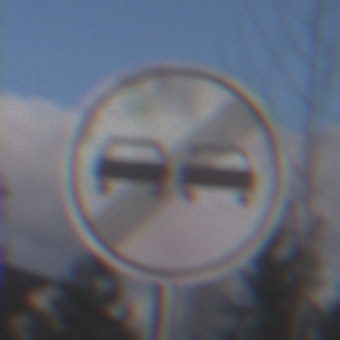
Verkehrszeichen: EndeUeberholverbot
Umgebung: Outdoor, Nature
Tageszeit: MorningAfternoon
Wetter: PartlyCloudy
Licht: Natural
Jahreszeit: NotSpecified
Kontrast: HighContrast